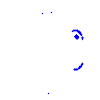
Particle: kaon